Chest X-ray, AP view. Patient: 29 years old, sex M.
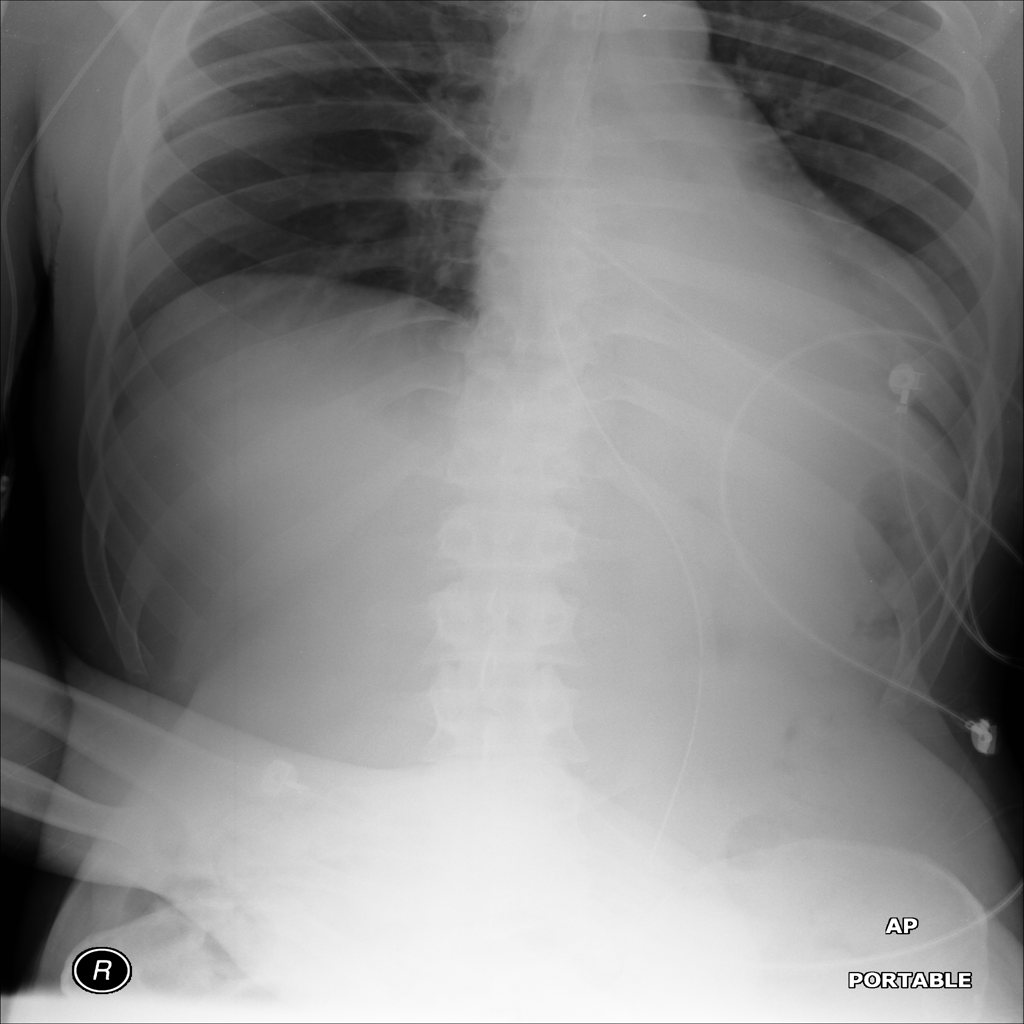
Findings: Atelectasis, Infiltration